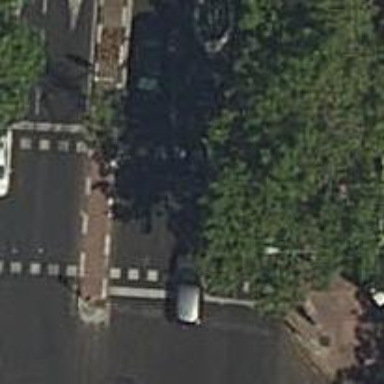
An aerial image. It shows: Crossing with traffic signals.